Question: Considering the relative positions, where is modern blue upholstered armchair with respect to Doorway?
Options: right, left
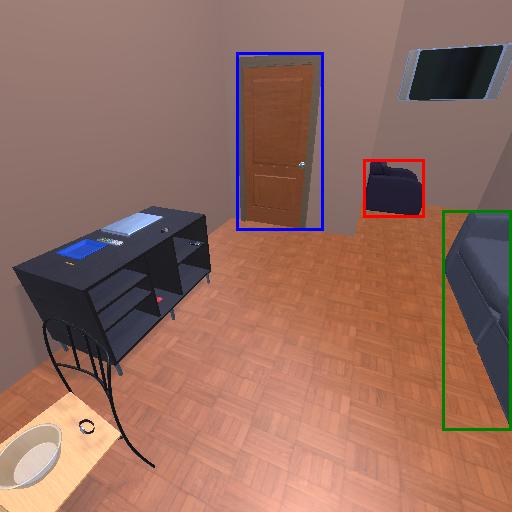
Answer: right